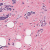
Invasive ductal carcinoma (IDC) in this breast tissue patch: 1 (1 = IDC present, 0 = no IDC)